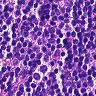
Metastatic tissue present: no